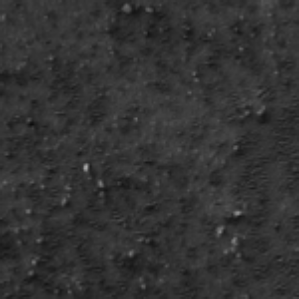
Label: frost